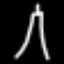
Label: The Eiffel Tower